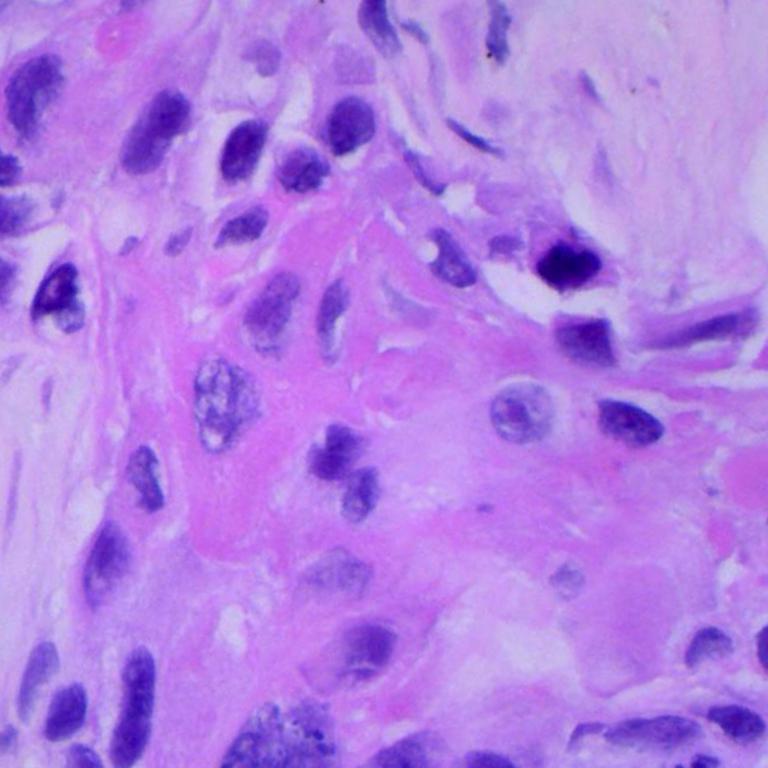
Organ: lung
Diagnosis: squamous carcinomas